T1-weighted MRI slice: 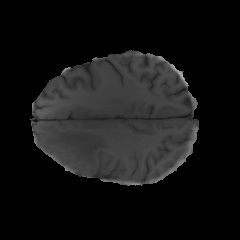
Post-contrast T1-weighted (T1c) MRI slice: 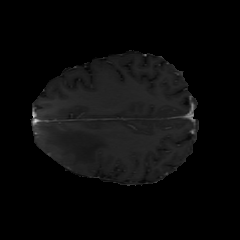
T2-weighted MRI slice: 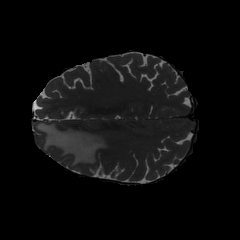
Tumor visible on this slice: yes